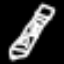
Label: pencil